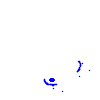
Particle: electron